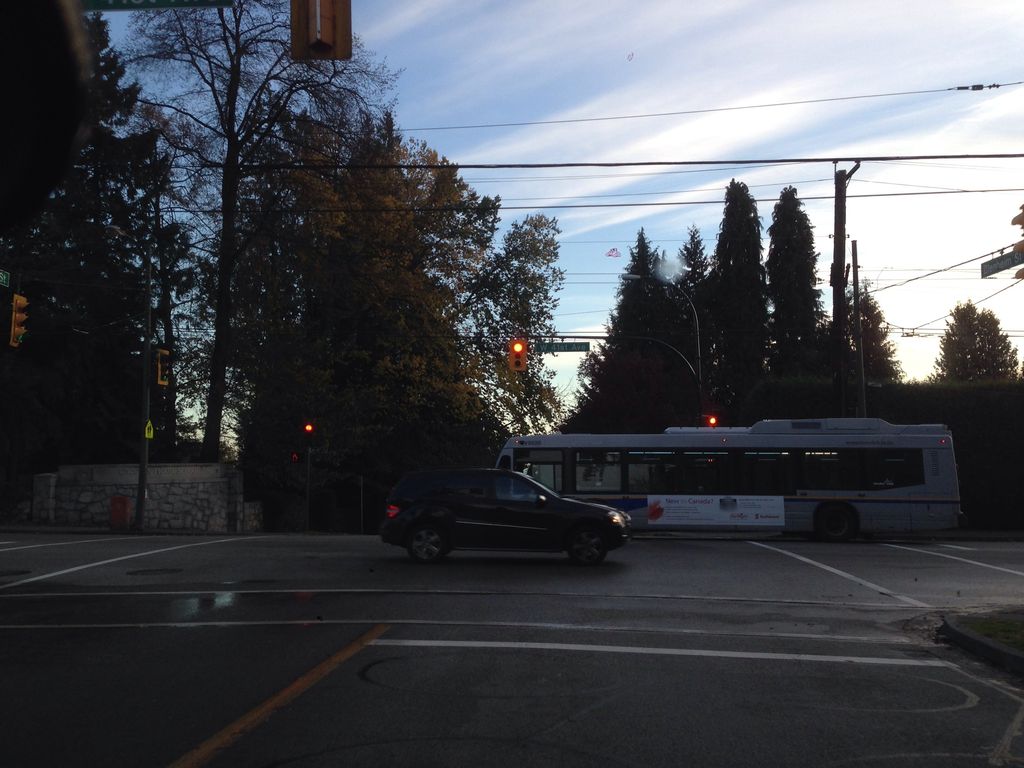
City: vancouver